Interaction volume radius: 5 \u00c5
Interaction volume height: 10 \u00c5
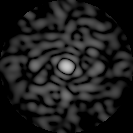
Disorder parameter: 0.8118